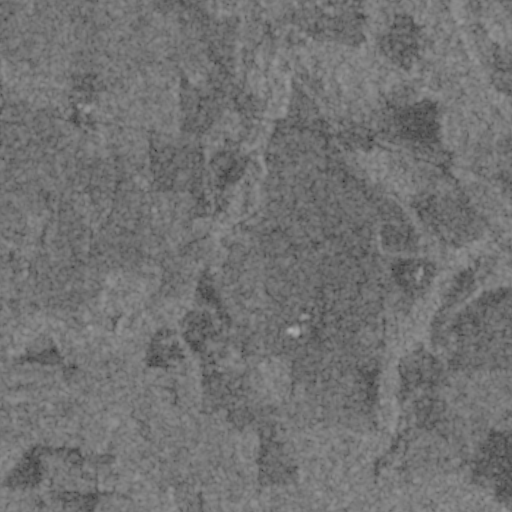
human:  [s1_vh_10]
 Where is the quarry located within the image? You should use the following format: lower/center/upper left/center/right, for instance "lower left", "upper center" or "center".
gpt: The quarry is located in the center of the image.
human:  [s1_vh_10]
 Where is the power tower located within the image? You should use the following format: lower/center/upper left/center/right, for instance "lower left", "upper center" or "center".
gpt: There is no power tower in the image.

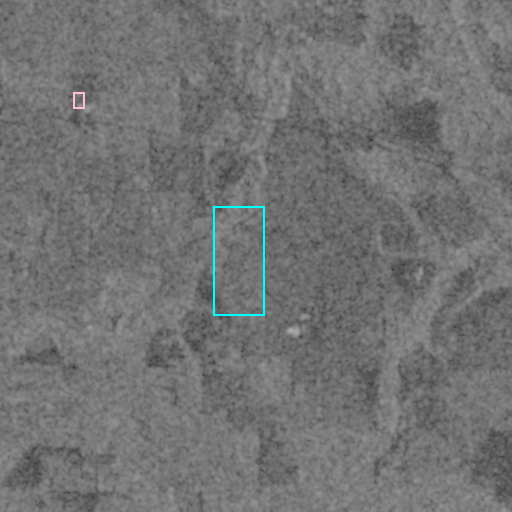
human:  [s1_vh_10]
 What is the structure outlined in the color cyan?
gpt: The structure outlined in cyan is a quarry.
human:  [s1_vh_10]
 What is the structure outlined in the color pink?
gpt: The structure outlined in pink is a building.
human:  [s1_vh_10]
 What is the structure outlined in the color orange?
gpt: There is no orange outline.